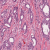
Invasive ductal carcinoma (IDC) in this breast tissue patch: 1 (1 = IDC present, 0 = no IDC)